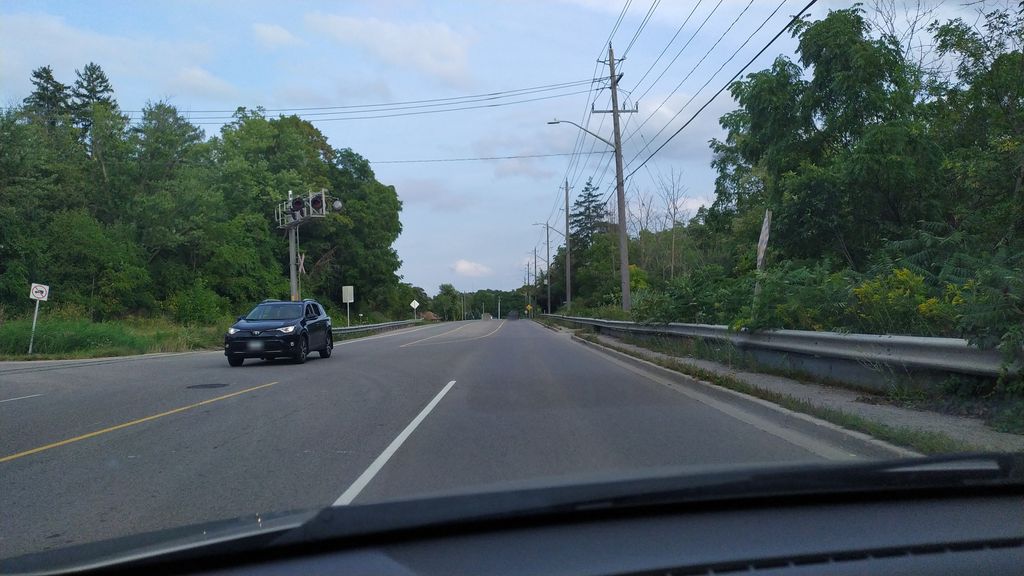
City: kitchener-waterloo